Aerial crown-view tile of a tropical tree (Barro Colorado Island, Panama), acquired 20241112:
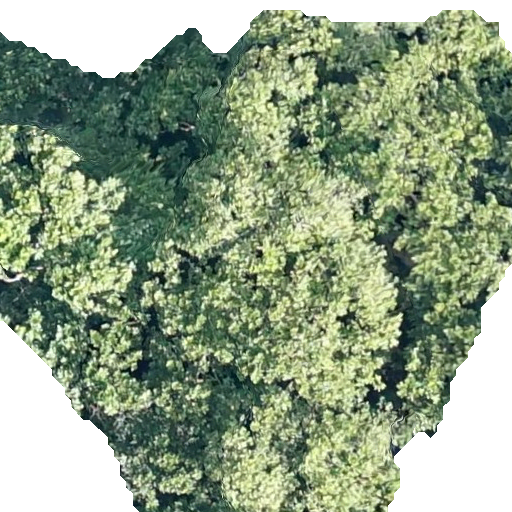
Species: Anacardium excelsum
GBIF accepted scientific name: Anacardium excelsum
Crown area: 373.742 m²